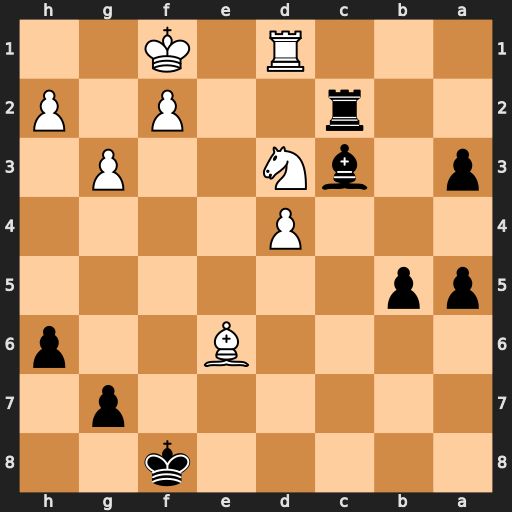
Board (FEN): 5k2/6p1/4B2p/pp6/3P4/p1bN2P1/2r2P1P/3R1K2
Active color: b
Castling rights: -
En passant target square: -
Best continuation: a2 Bxa2 Rxa2